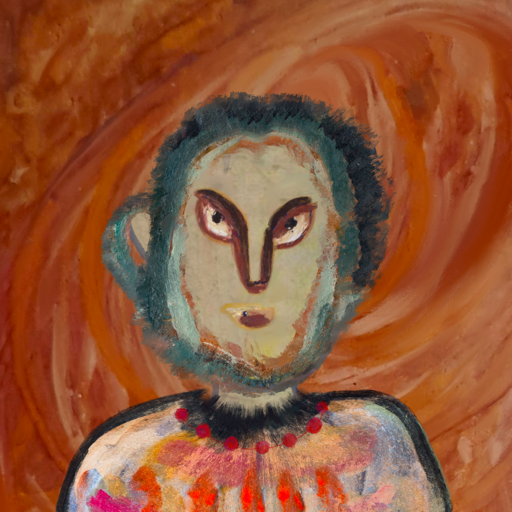
Background: Pious_Lady, Head And Neck Front: Hill_Girl, Face Front: After_Raid, Bust: Childish, Hair Front: Boggyland, Head Accessory: Blank, Second Necklace: Blank, Necklace: Irani_3, Baby: Blank